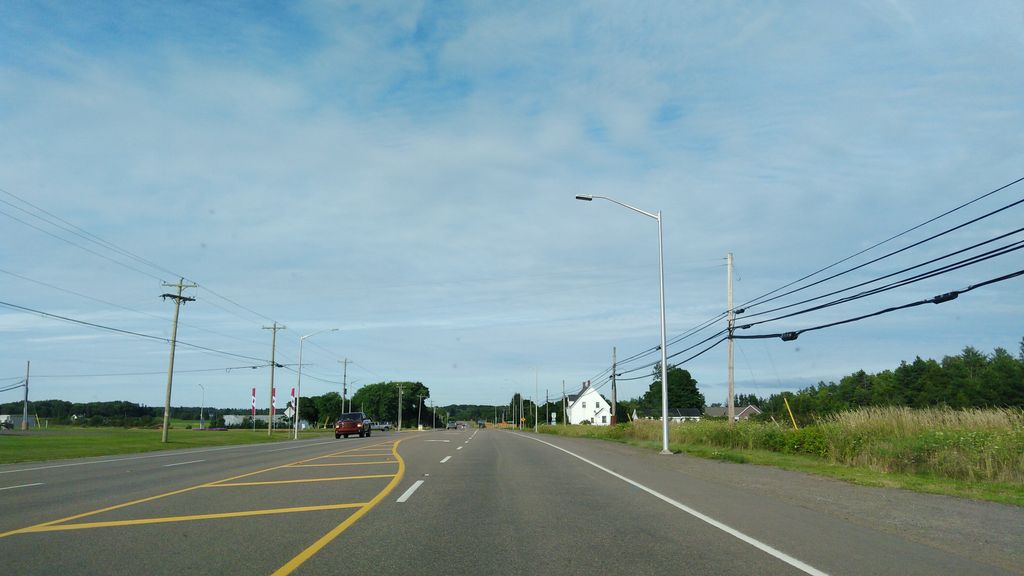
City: charlottetown